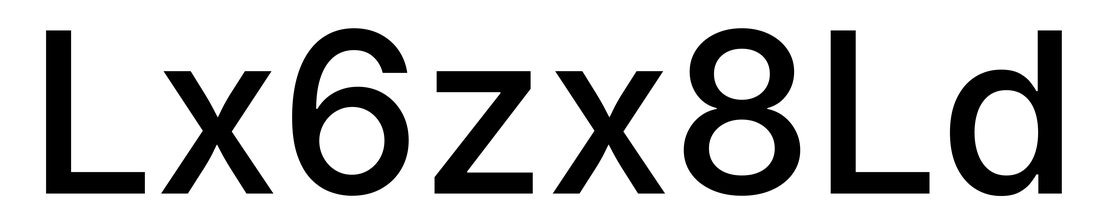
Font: Inter_Medium